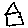
Label: house